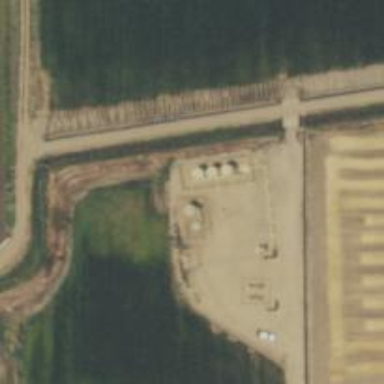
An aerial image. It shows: Storage tank with man-made structure.